Question: When I create a histogram, it looks a lot like this:
'''
set.seed(1)
x <- 1:100
y <- x + rnorm(50)
y=round(y)
hist(y)
'''
Is there a way to make a histogram look a bit like this? I can only get a histogram with bins, which I don't need for my plot.

I don't want the black bins, I actually only want the blue, green and red lines. Can stackoverflow point me in the right direction?
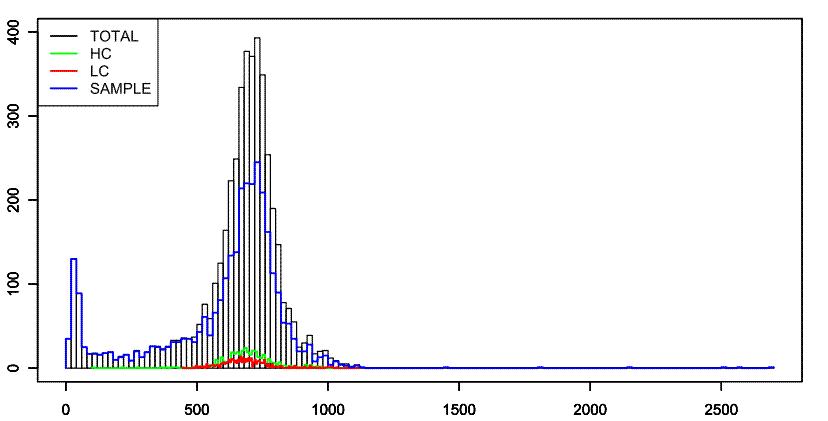
Answer: Put your histogram in an object, and use type="s" to get the stepwise plot :
'''
x <- rnorm(1000)
y <- hist(x)
plot(y$breaks,
c(y$counts,0)
,type="s",col="blue")
'''
gives :